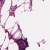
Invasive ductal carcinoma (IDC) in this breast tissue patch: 0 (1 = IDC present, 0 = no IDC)